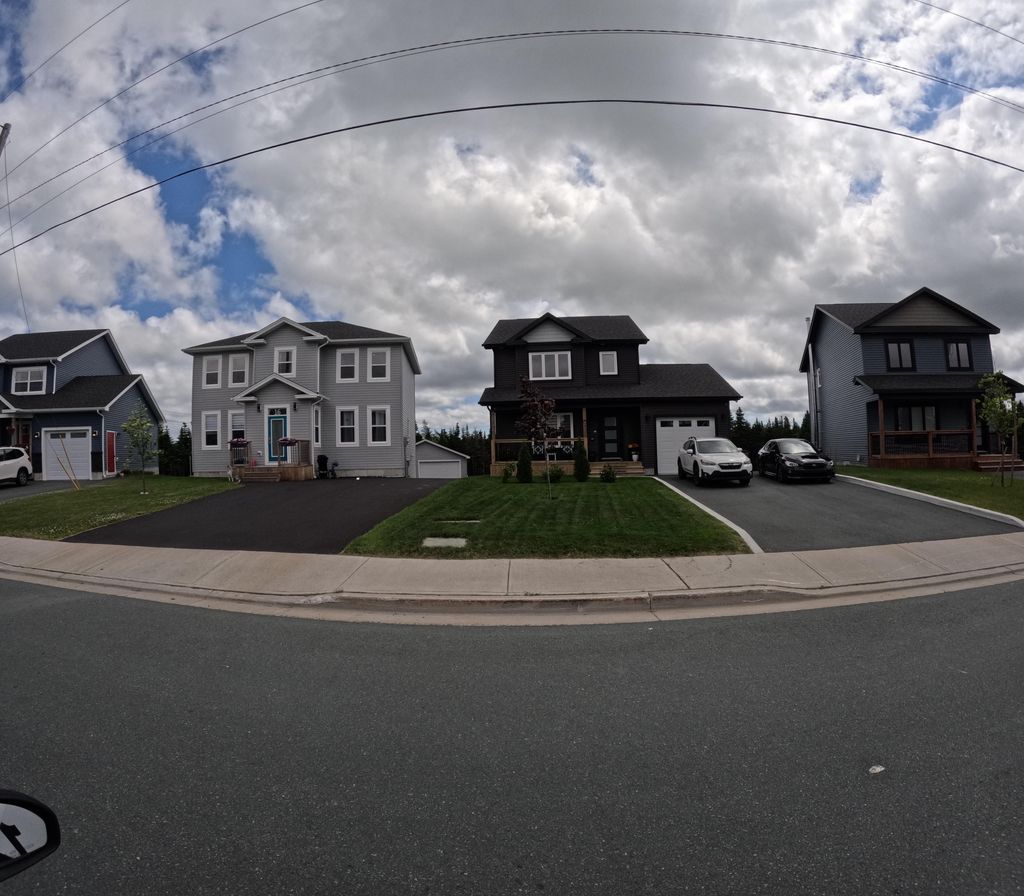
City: st_johns